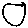
Label: circle